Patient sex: F
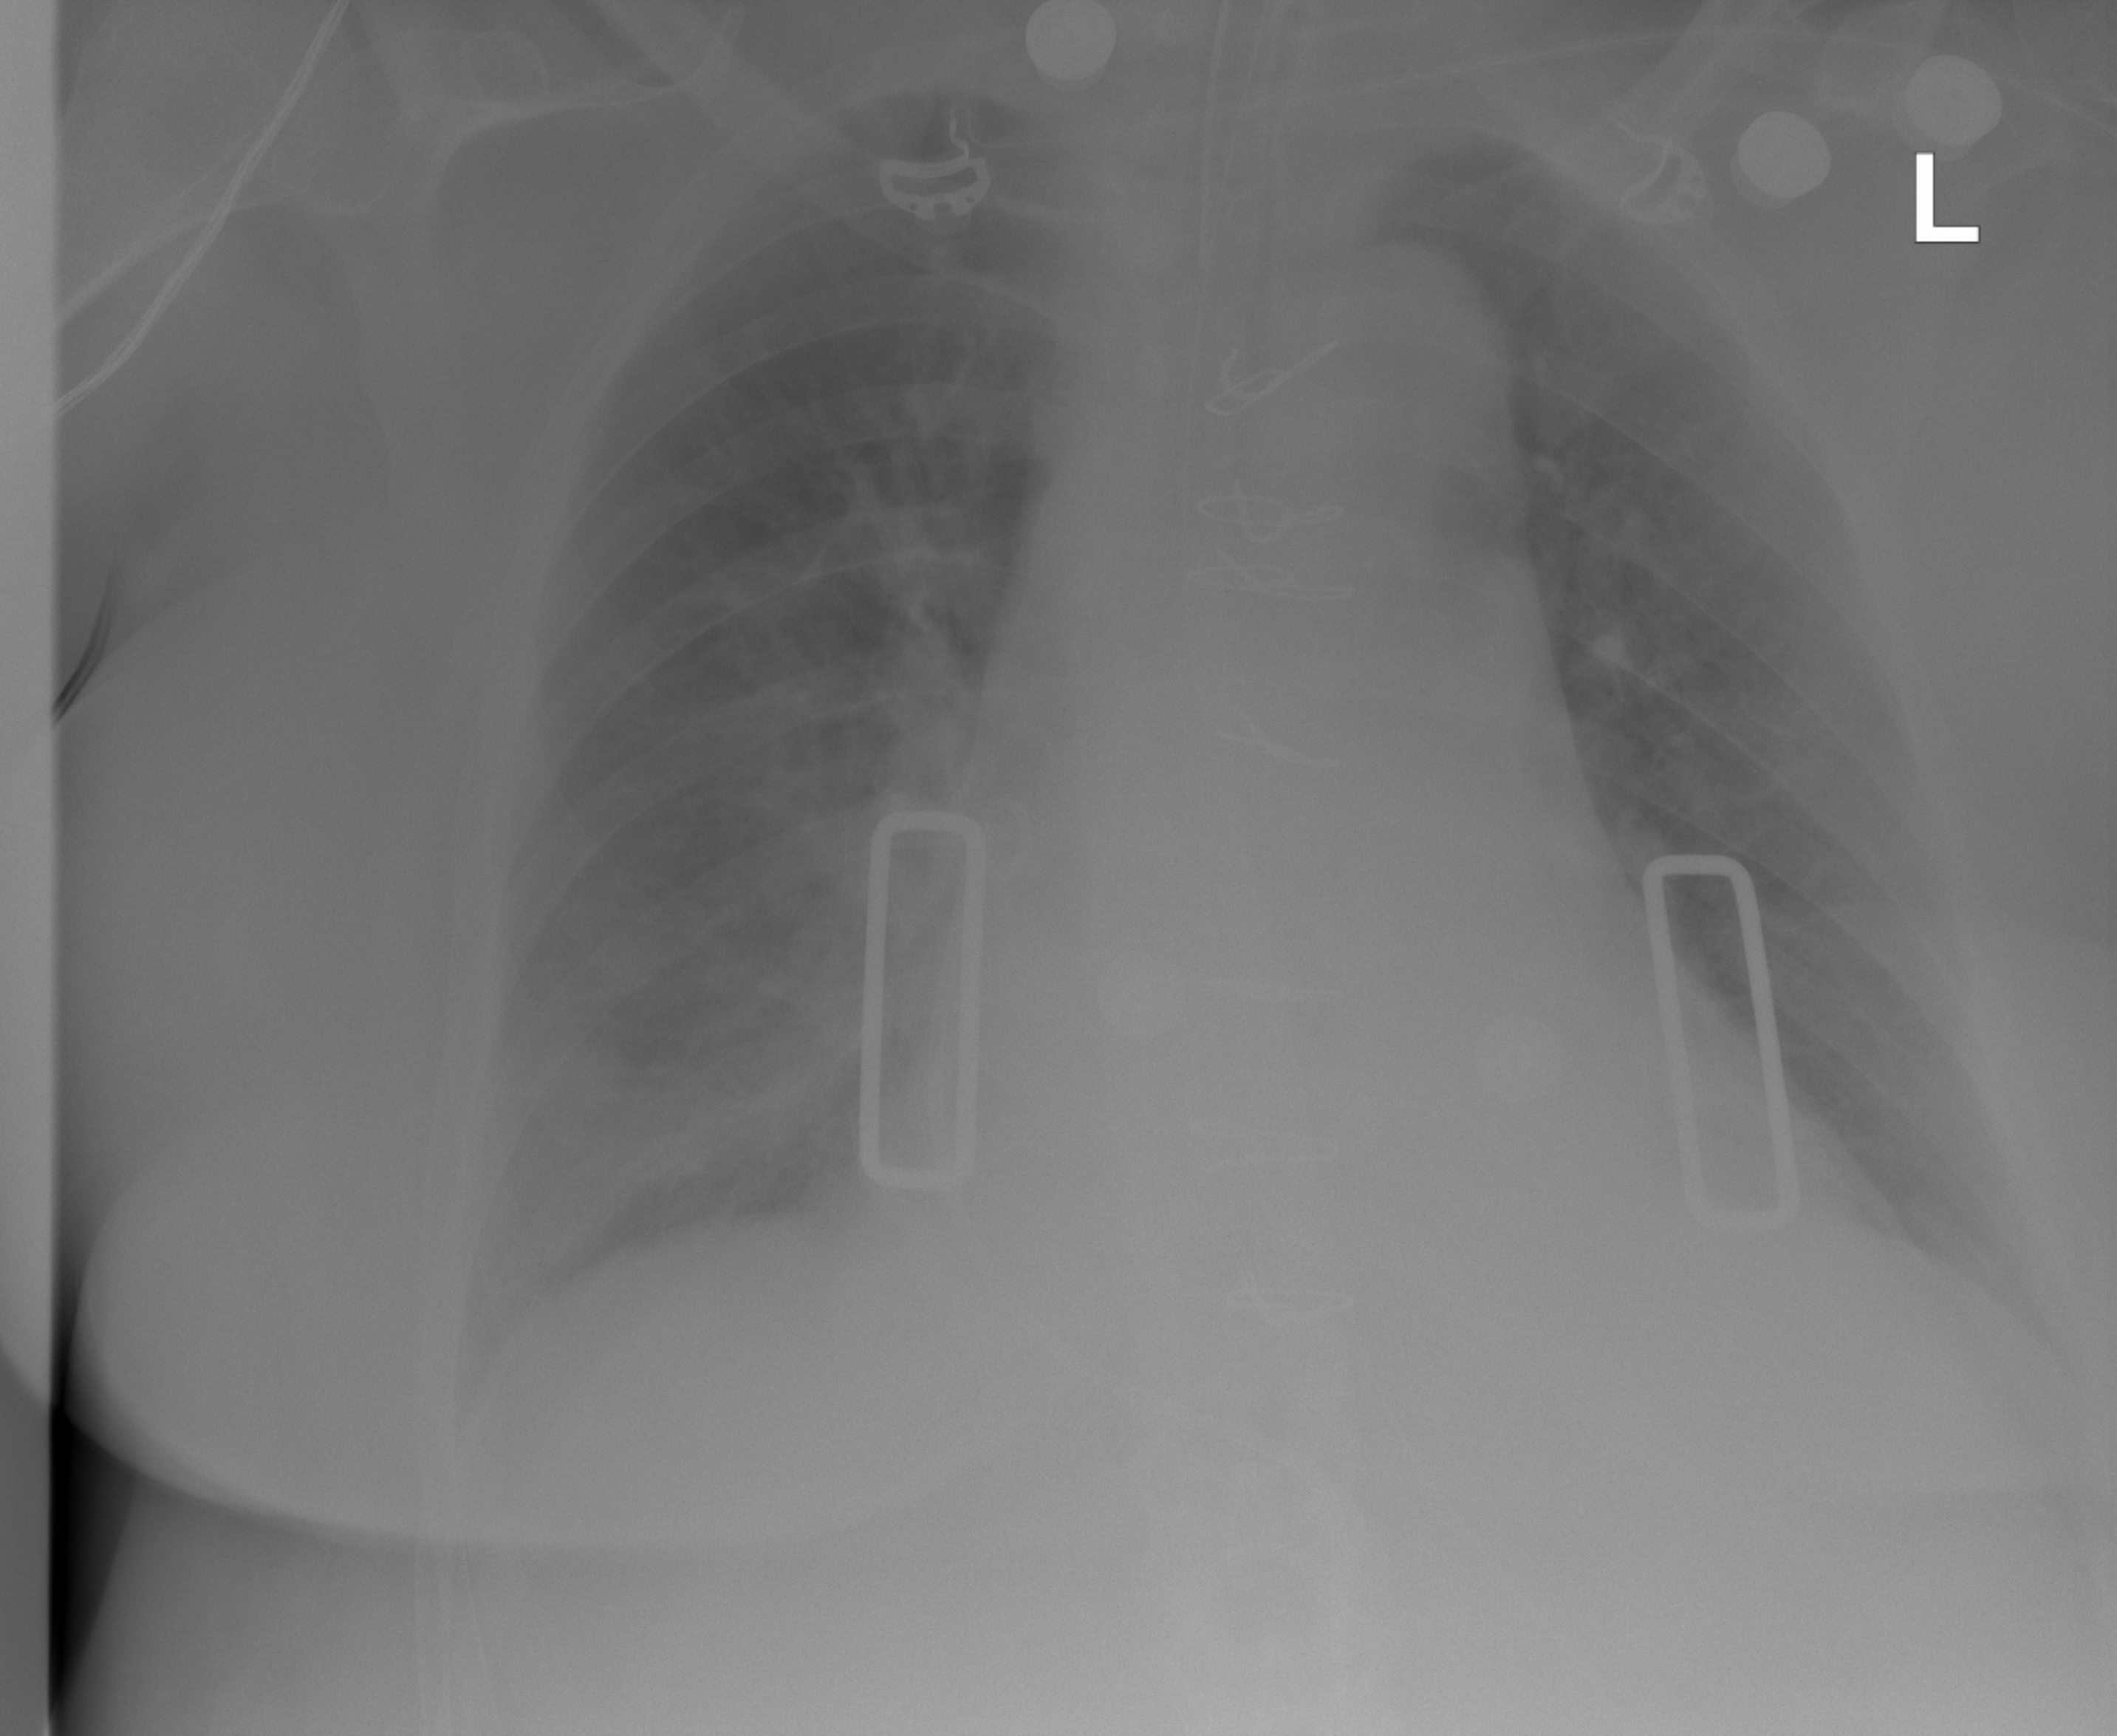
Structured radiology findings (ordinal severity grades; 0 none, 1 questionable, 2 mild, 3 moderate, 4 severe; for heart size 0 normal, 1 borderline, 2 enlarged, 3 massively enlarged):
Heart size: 2
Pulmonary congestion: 2
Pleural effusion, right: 0
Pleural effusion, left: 0
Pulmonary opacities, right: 0
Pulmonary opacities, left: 0
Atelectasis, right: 2
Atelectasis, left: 2